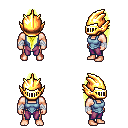
a pixel art fantasy rpg character, male body template, human, light skin, blue vest, magenta pants, gold extra-long topknot hairstyle, gold helm, white cloth bandages, four views (front, back, left, right), 2x2 character sprite sheet, small pixel art, hard edges, no anti-aliasing